Chest X-ray:
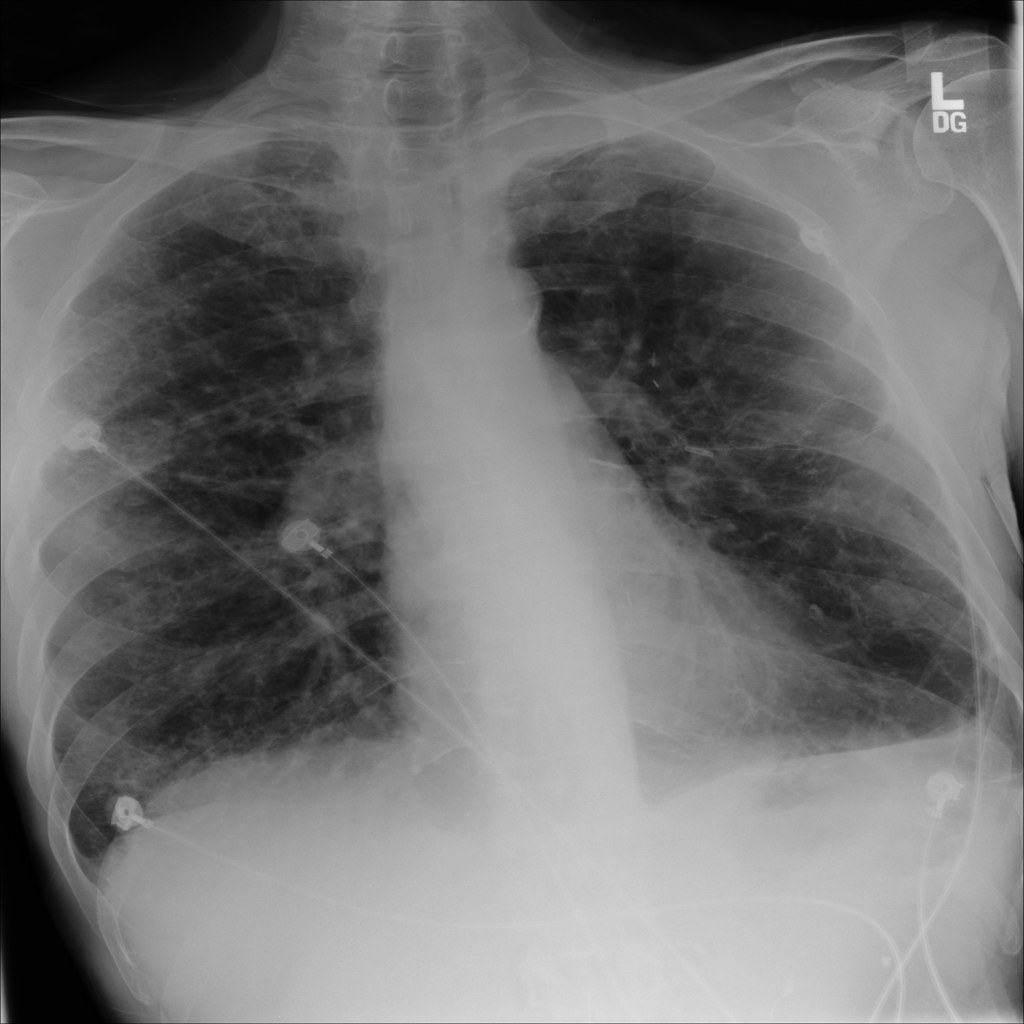
Findings: Pleural Thickening, Consolidation, Effusion
No abnormal finding: no